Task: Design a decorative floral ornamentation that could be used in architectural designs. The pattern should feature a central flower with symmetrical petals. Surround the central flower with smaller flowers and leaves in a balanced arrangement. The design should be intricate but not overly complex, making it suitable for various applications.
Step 1769:
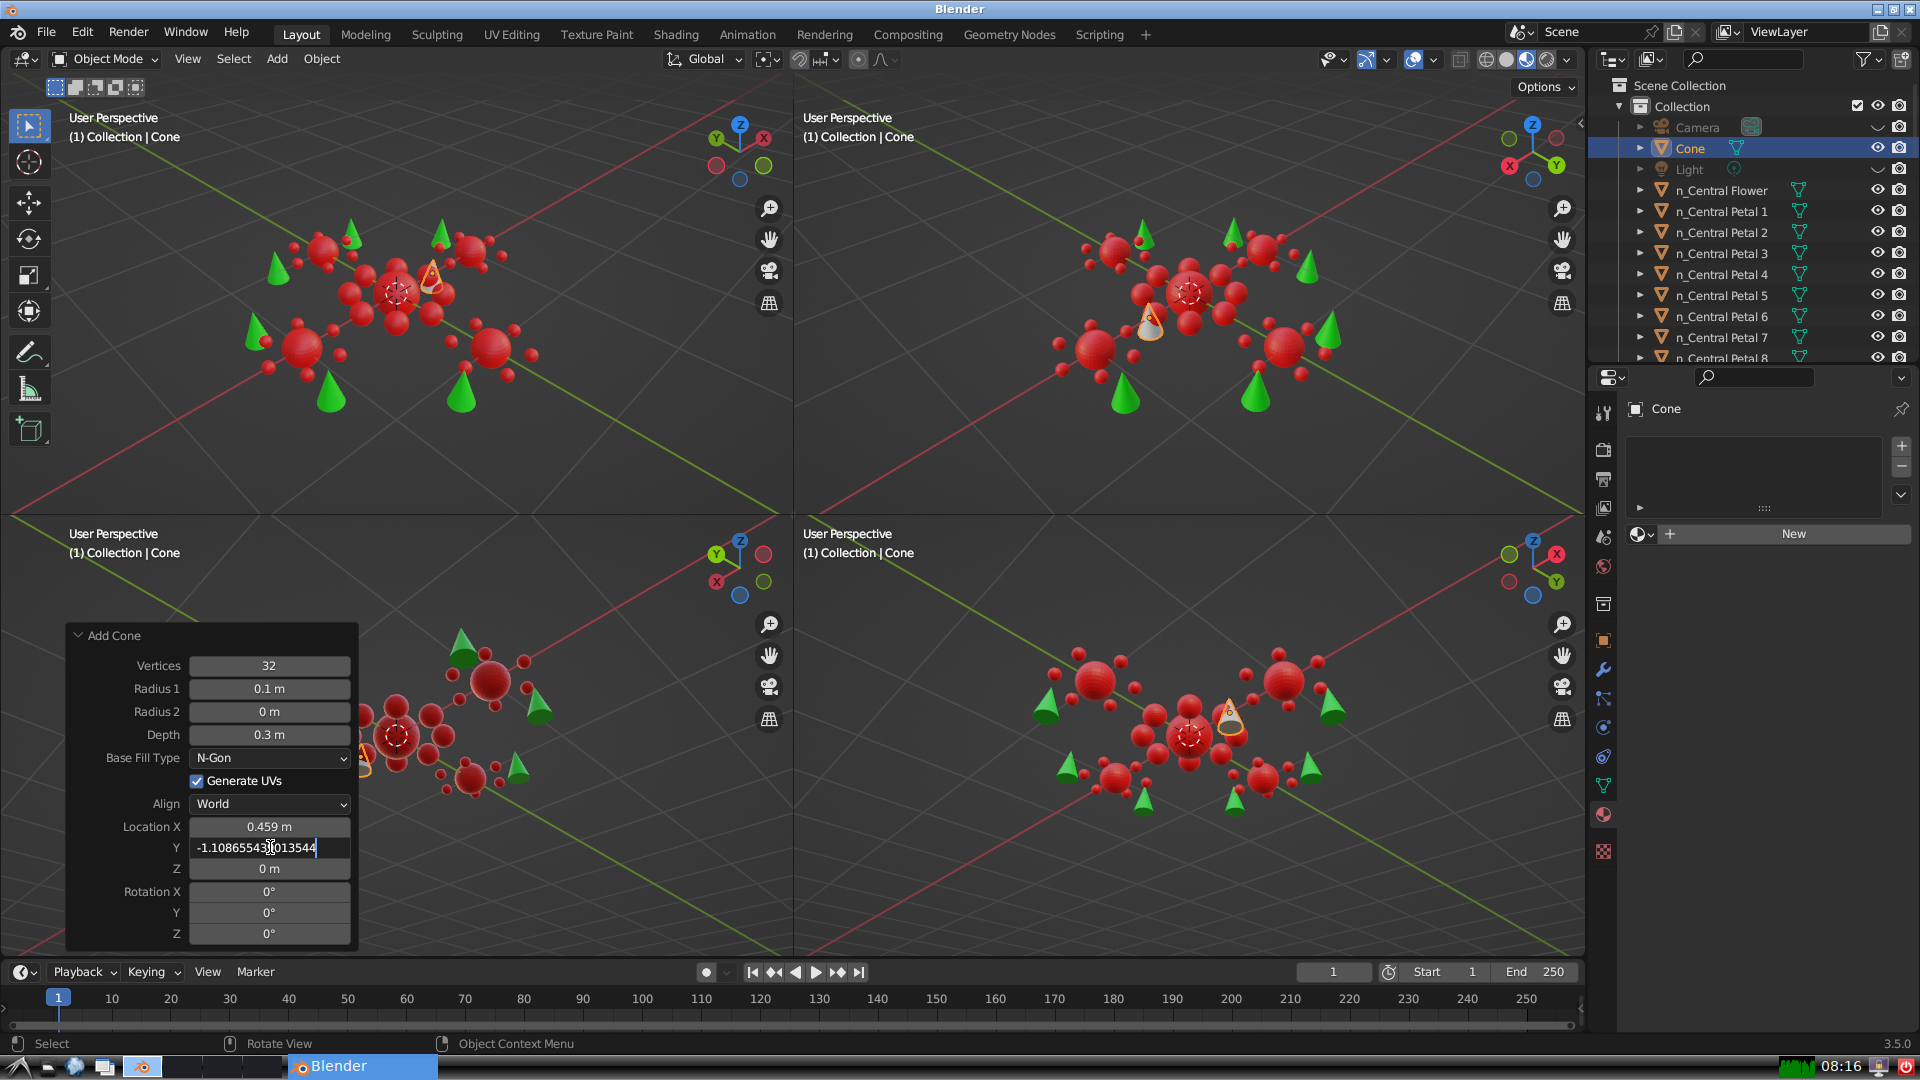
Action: {"key_press": ['Return']}